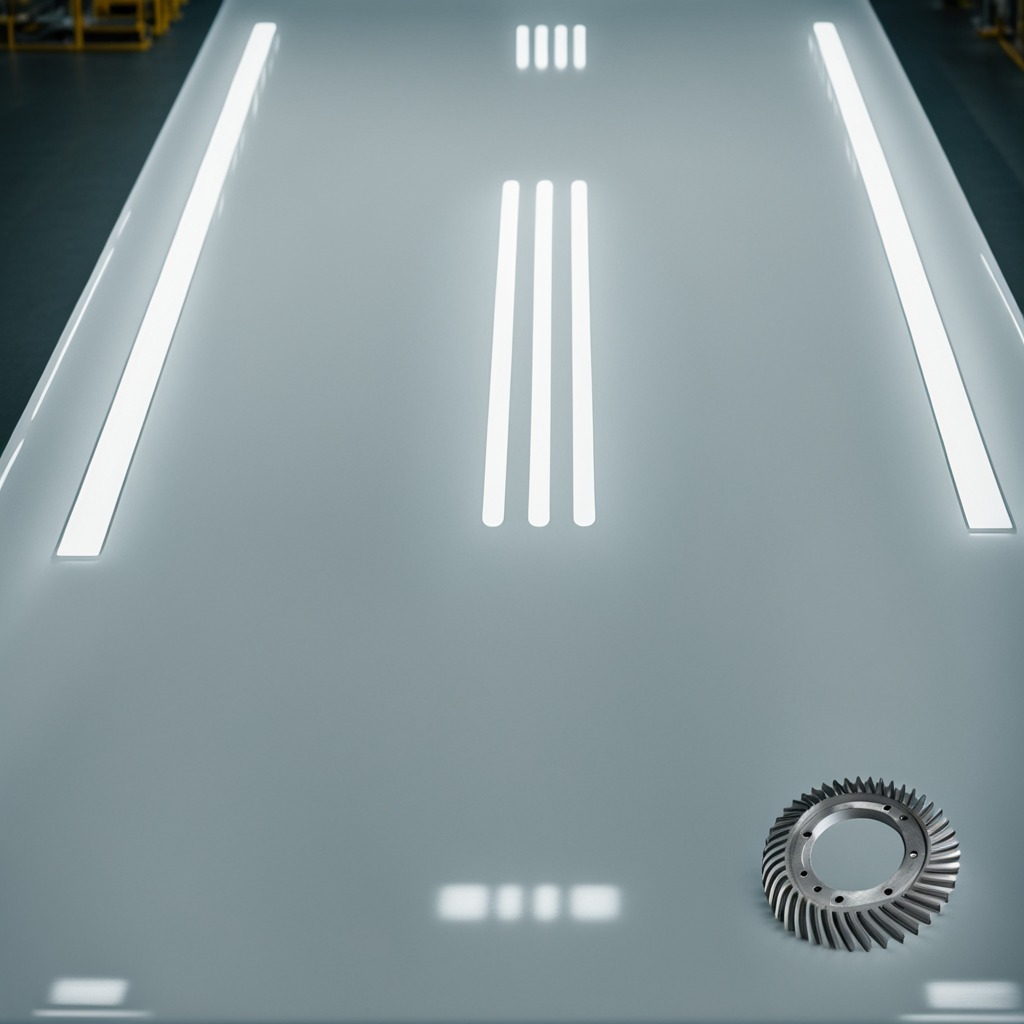
A steel gear with teeth is lying on the high-gloss table in a ship maintenance bay industrial lighting.